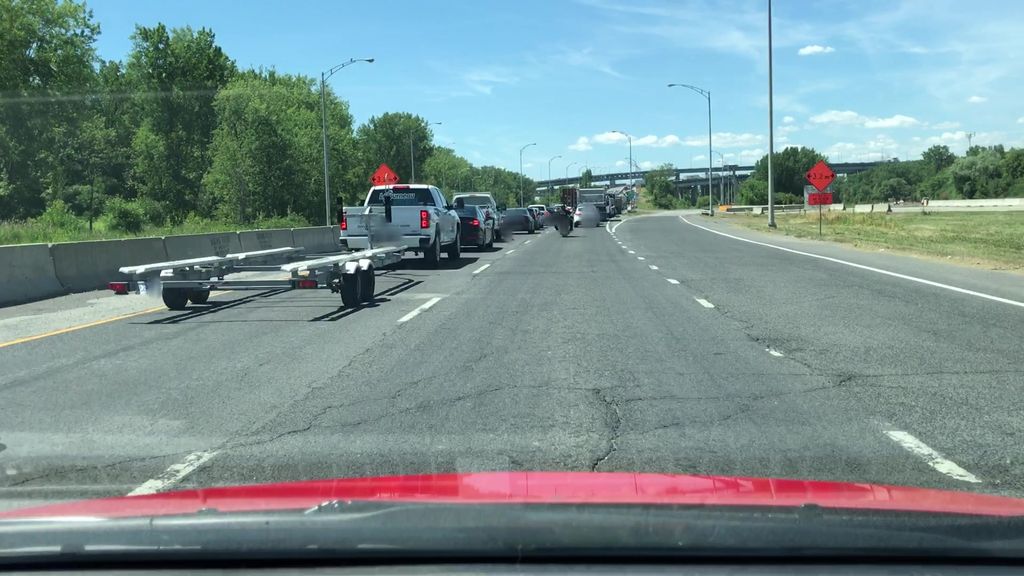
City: montreal